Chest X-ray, AP view. Patient: 47 years old, sex F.
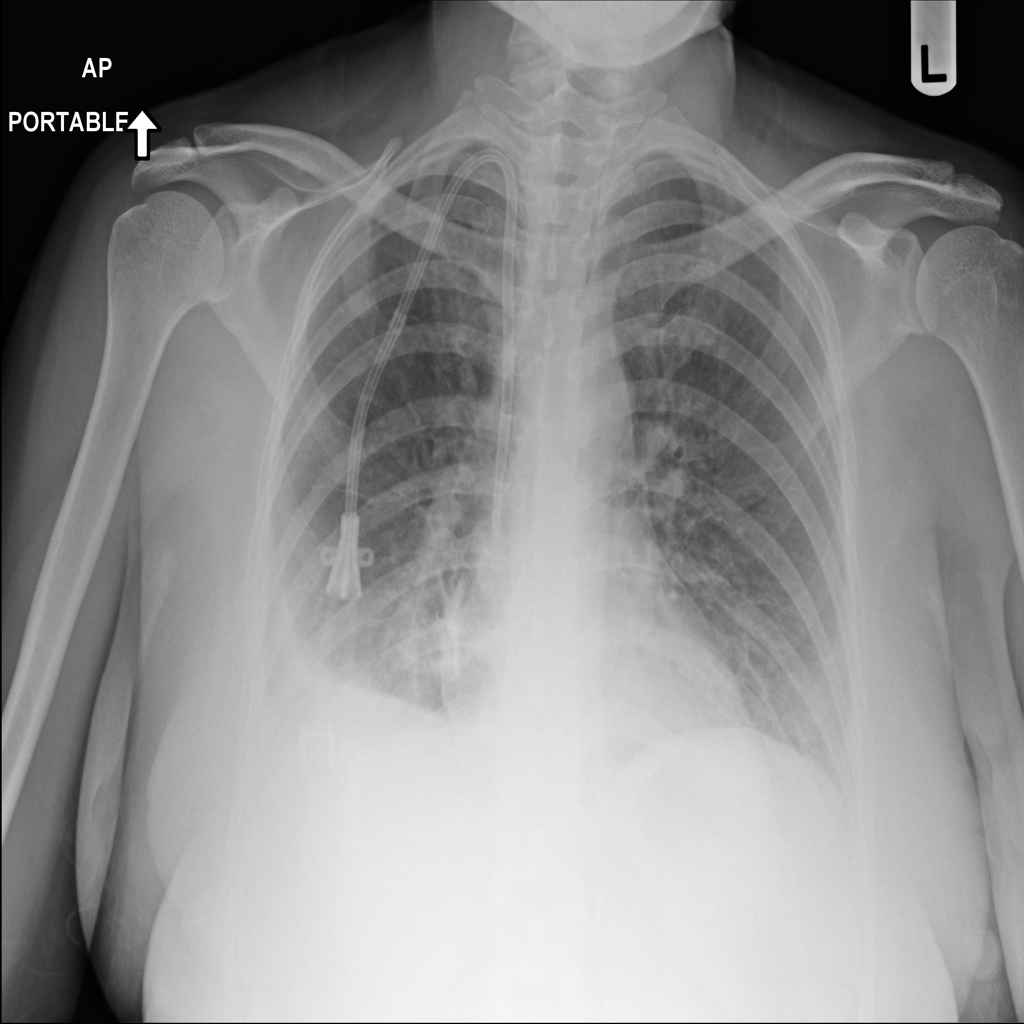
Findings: Effusion, Infiltration